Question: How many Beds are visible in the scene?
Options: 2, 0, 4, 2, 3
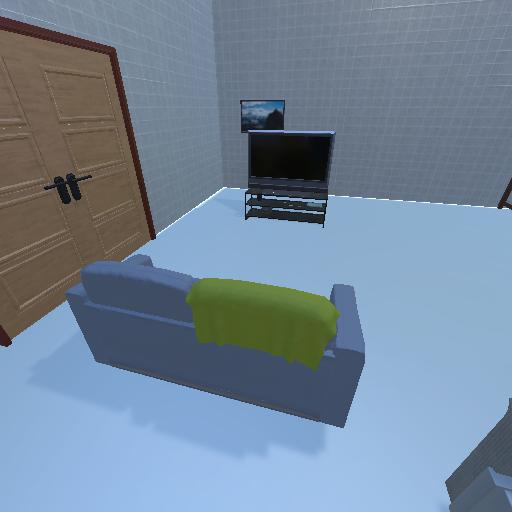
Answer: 2